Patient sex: M
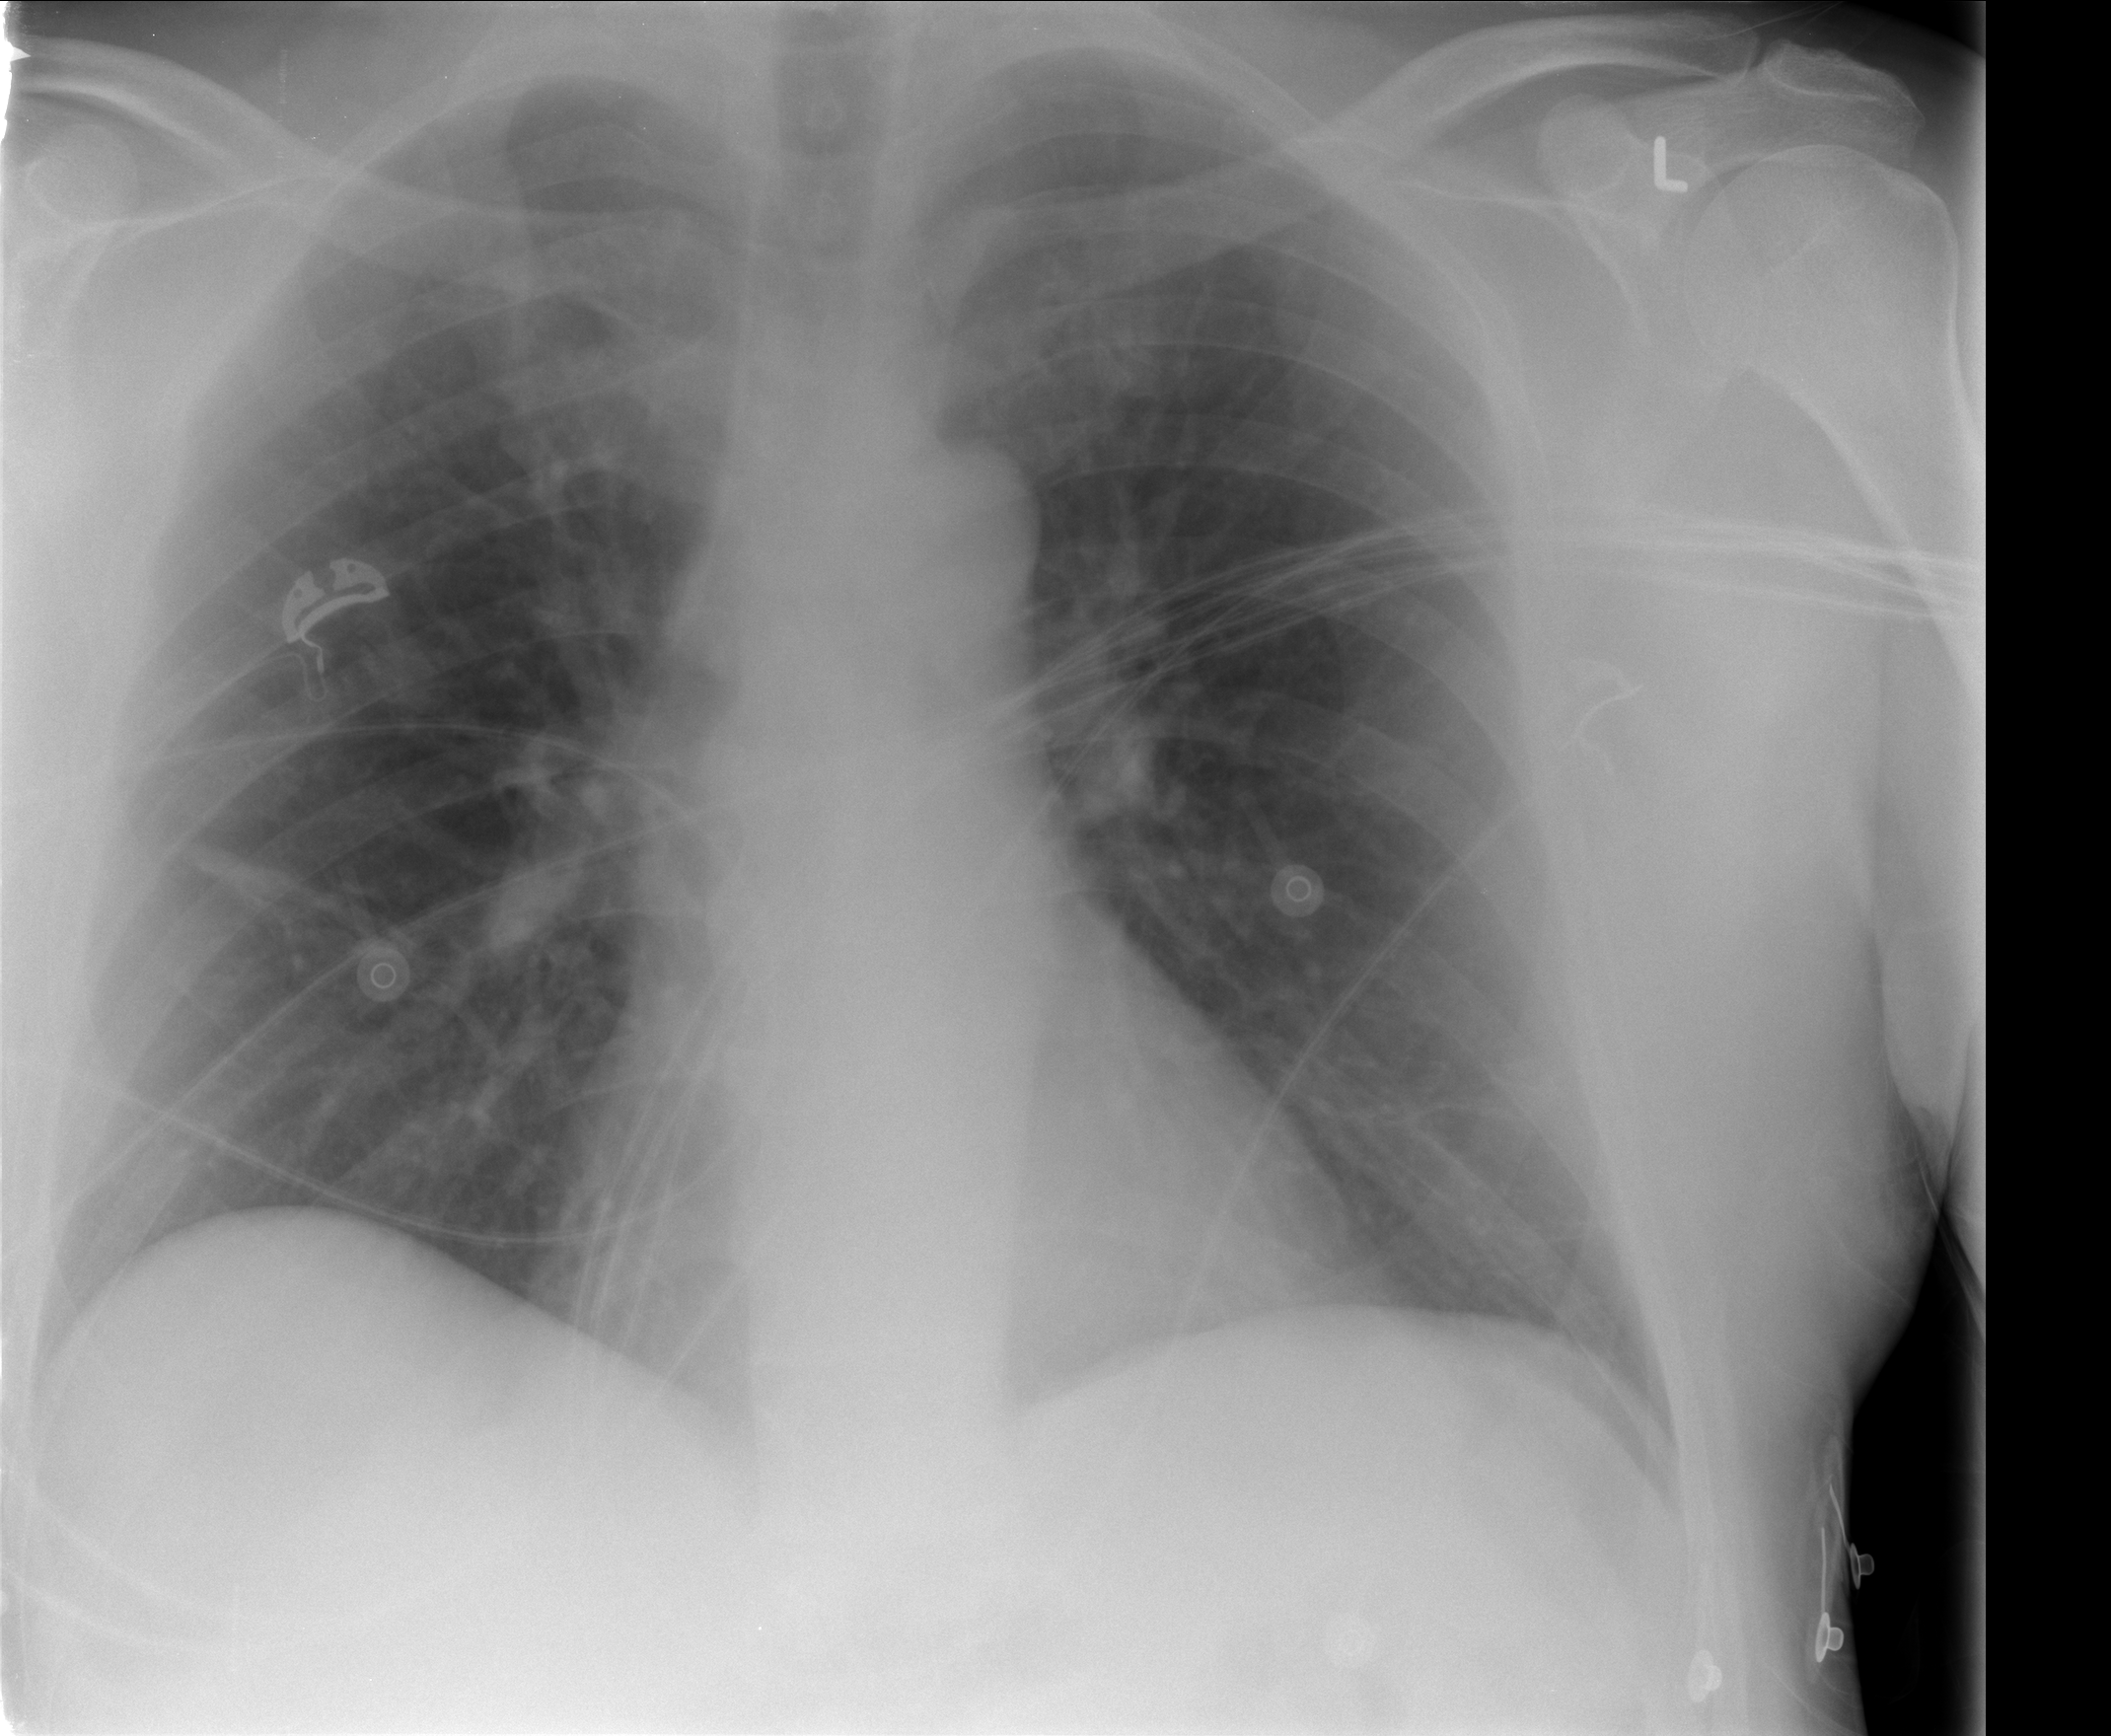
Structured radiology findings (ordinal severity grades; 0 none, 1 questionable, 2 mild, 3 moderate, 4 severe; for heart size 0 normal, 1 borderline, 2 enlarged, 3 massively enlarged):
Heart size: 0
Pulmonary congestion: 0
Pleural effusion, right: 0
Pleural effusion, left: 0
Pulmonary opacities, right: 0
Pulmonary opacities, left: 0
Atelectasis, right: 2
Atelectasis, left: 0